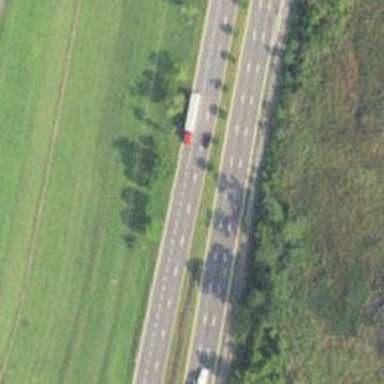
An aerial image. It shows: Asphalt trunk highway classified as expressway.